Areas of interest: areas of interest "Theater"
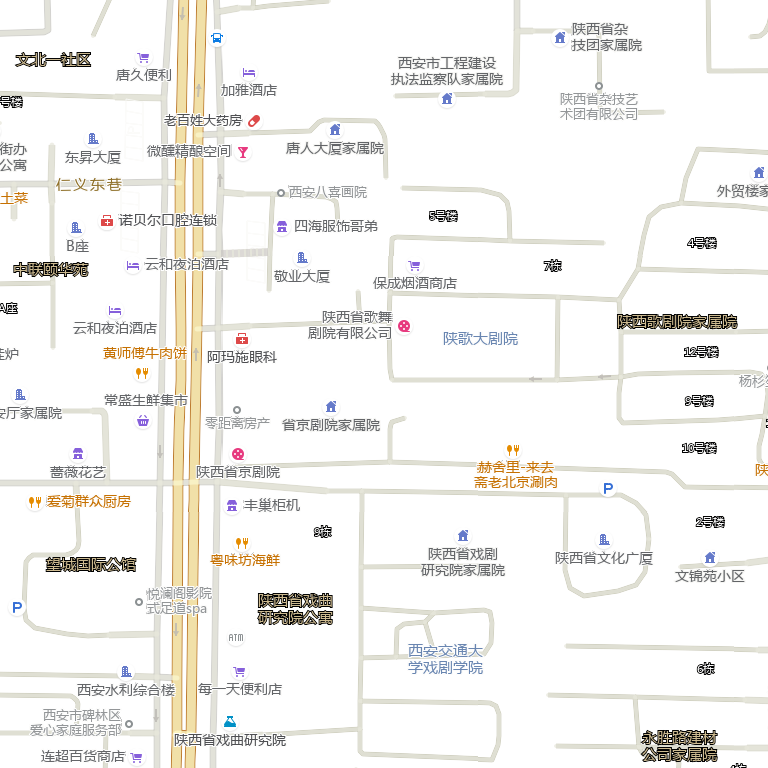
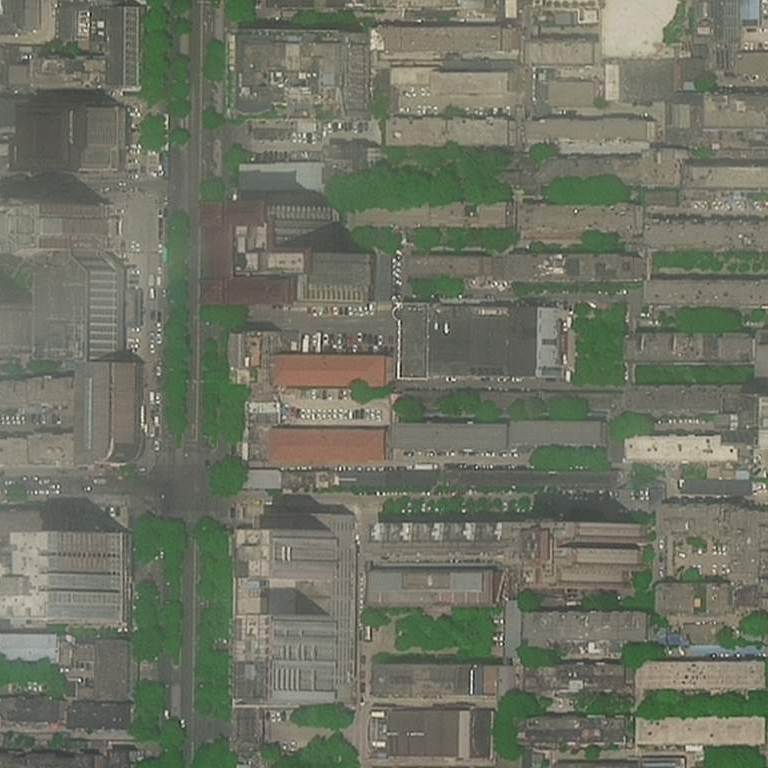